Interaction volume radius: 10 \u00c5
Interaction volume height: 30 \u00c5
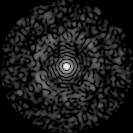
Disorder parameter: 0.8205